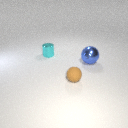
small brown rubber sphere in front of large blue metal sphere